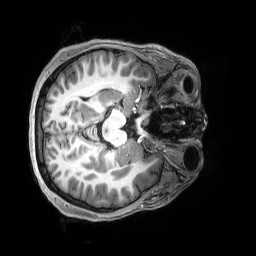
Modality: T1w
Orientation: axial
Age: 23
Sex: male
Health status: healthy
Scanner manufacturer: siemens
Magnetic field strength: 3 T
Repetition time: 2.5 s
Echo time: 0.00222 s